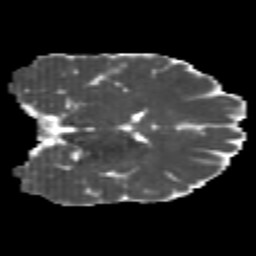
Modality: MD
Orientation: coronal
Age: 21
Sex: male
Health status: healthy
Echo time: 0.074 s